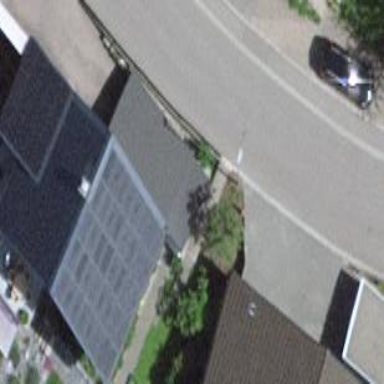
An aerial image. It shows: Detached building with gabled roof.